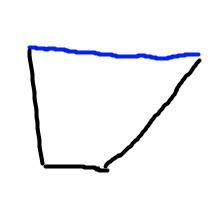
Shape: trapezoid